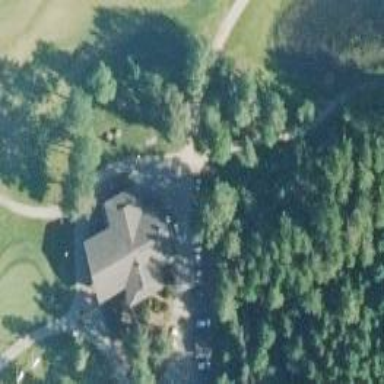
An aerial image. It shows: Golf clubhouse.